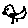
Label: bird